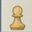
Piece: wP